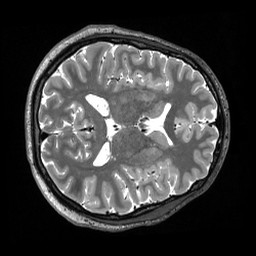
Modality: T2w
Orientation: axial
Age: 30
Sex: male
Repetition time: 3.2 s
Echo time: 0.563 s